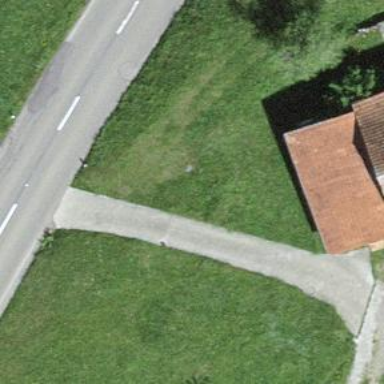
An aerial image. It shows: Service road with concrete surface.